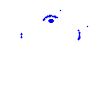
Particle: kaon